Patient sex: F
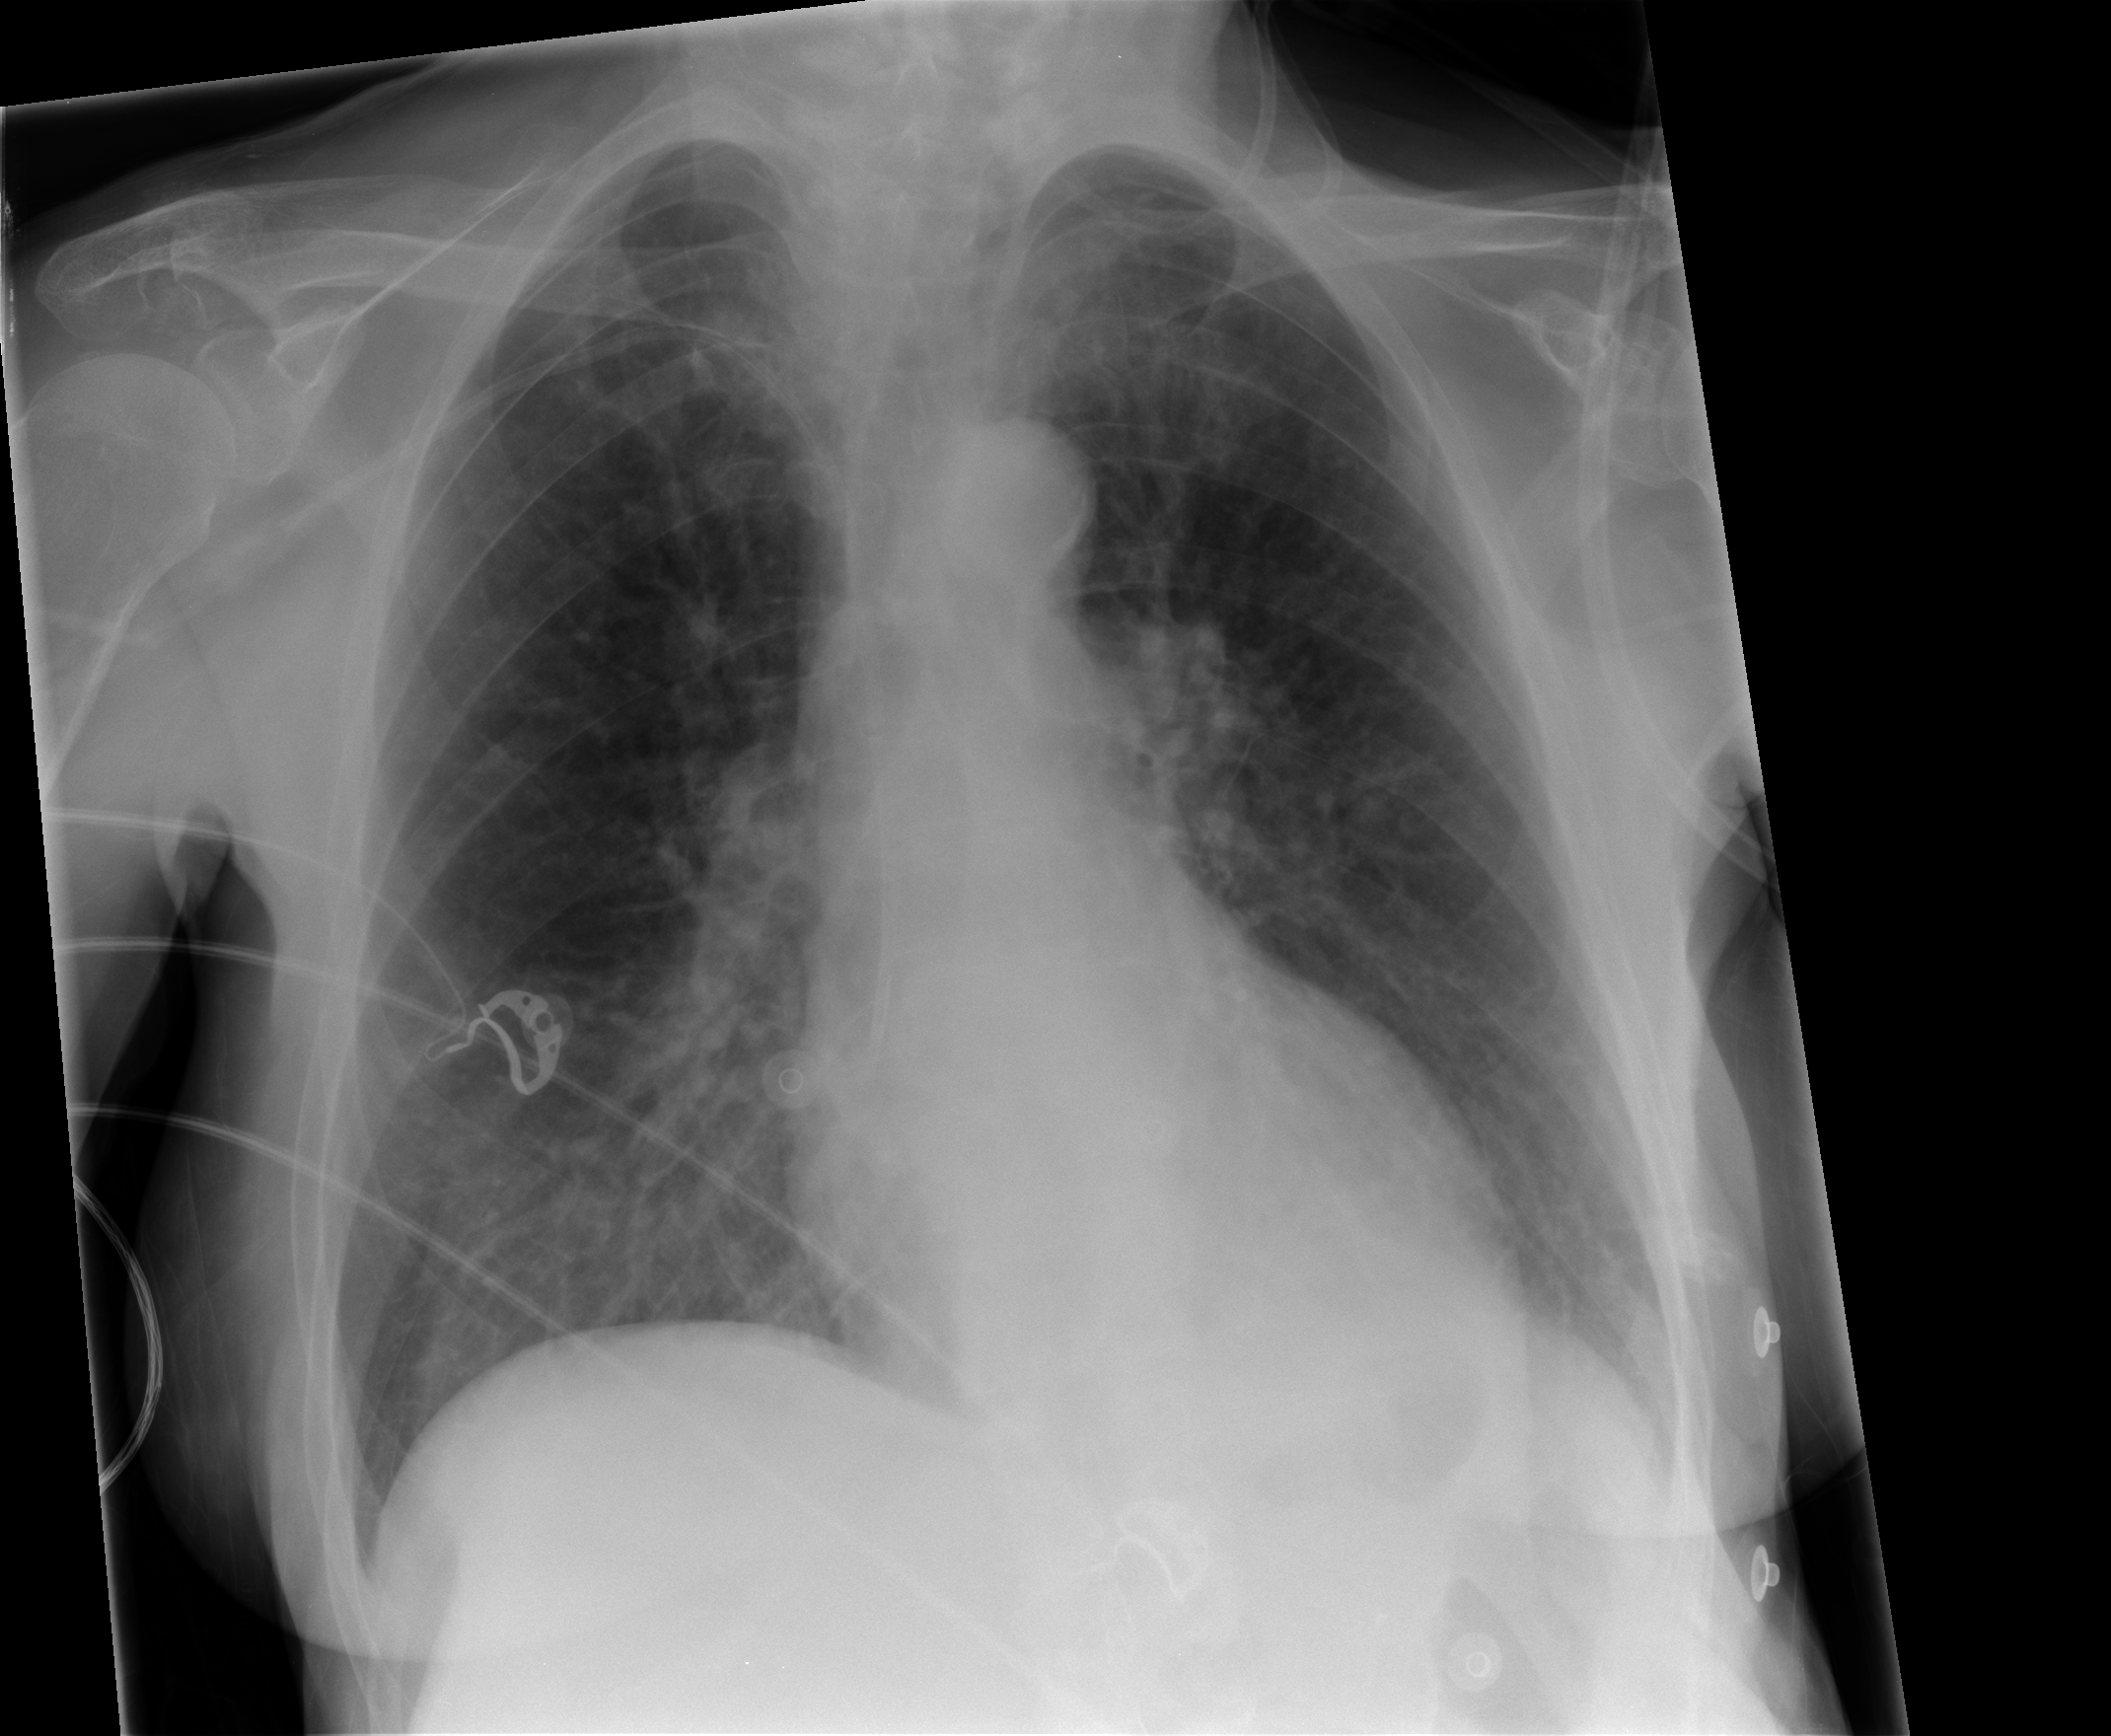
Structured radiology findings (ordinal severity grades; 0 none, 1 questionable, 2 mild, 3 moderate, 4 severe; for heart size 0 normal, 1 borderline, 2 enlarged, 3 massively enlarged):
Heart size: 0
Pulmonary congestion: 2
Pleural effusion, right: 0
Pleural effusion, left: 1
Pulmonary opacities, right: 1
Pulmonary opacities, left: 1
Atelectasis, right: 2
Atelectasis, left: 2